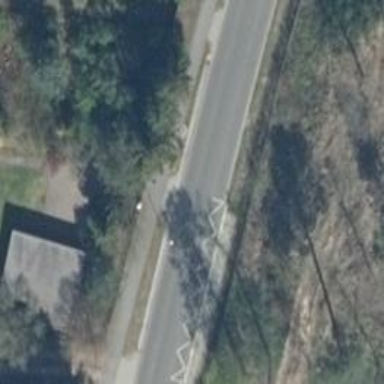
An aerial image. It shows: Crossing road.